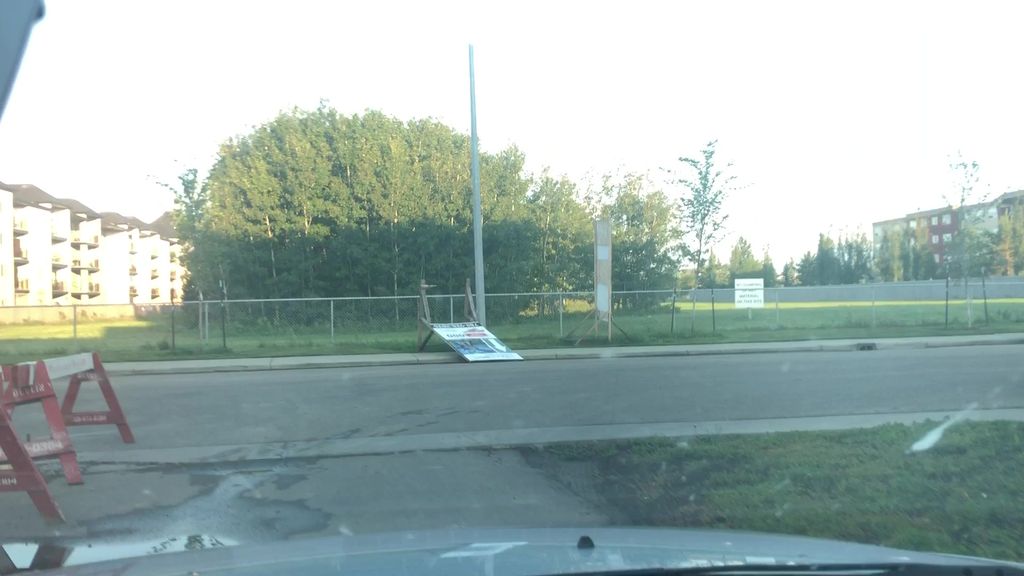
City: edmonton